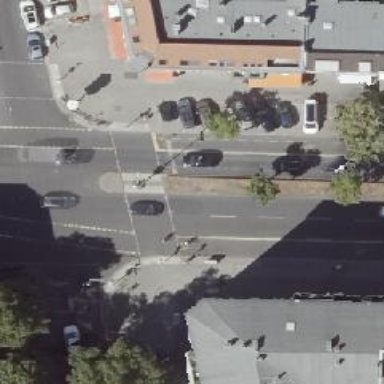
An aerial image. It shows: Secondary road with asphalt surface and street-side parking on the right.